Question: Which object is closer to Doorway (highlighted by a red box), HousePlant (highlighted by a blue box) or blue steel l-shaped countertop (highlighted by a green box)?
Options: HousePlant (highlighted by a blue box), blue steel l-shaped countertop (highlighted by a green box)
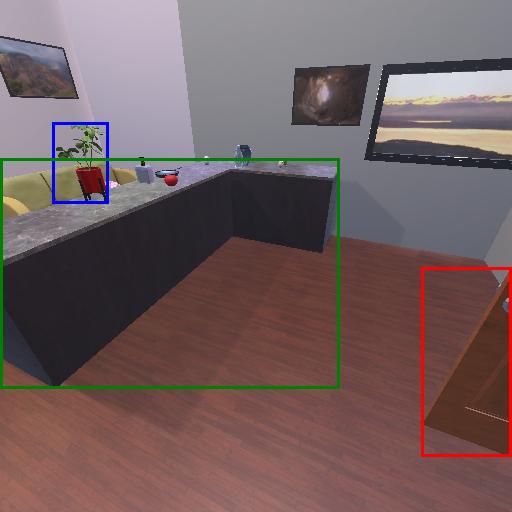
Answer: HousePlant (highlighted by a blue box)